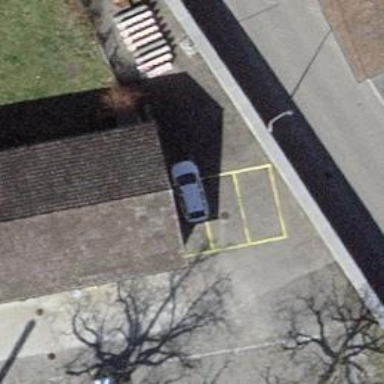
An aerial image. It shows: Charging station.